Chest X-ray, AP view. Patient: 34 years old, sex M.
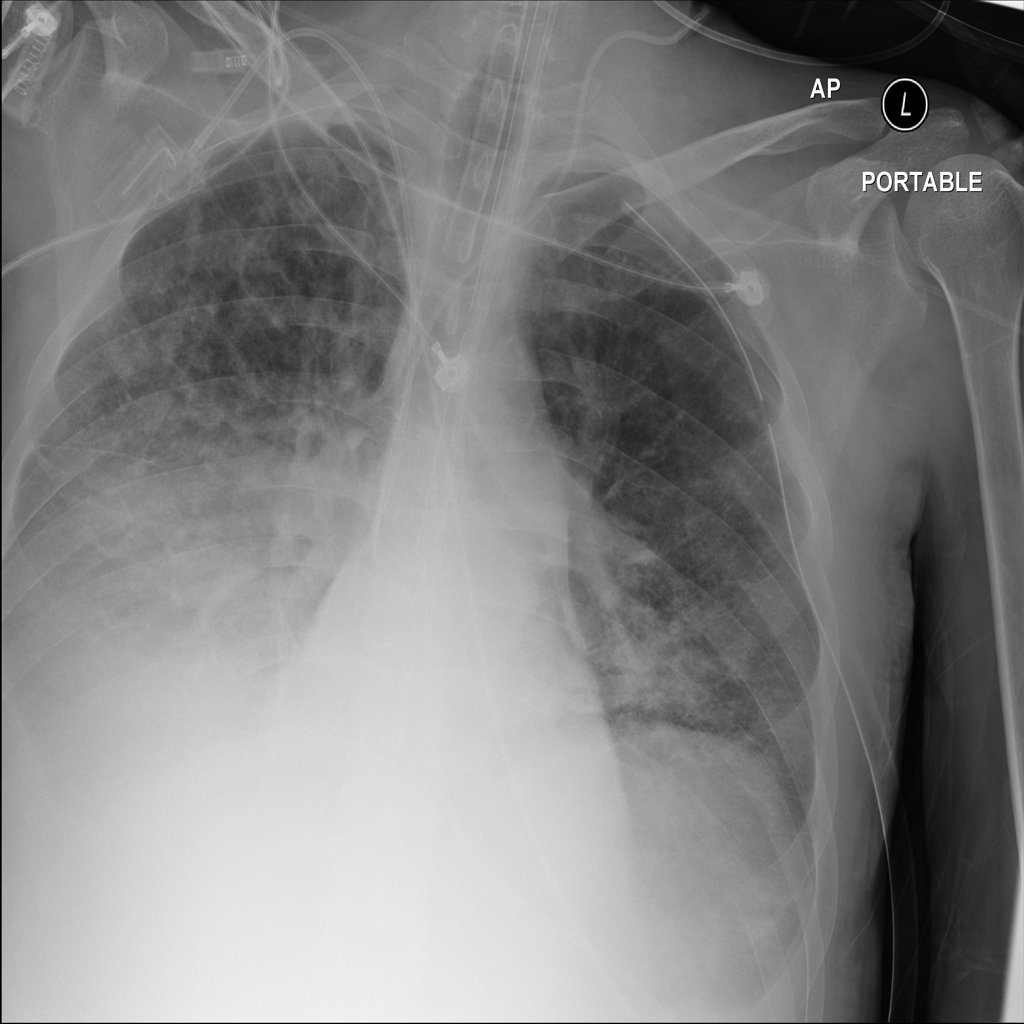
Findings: Effusion, Infiltration